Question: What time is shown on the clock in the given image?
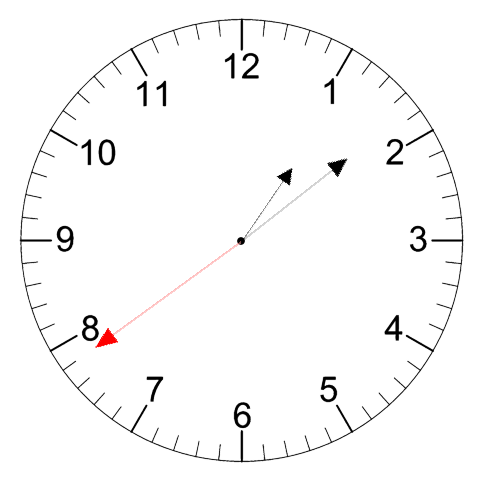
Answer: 01:08:39